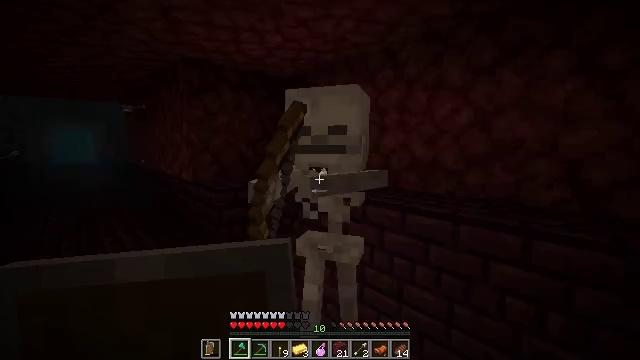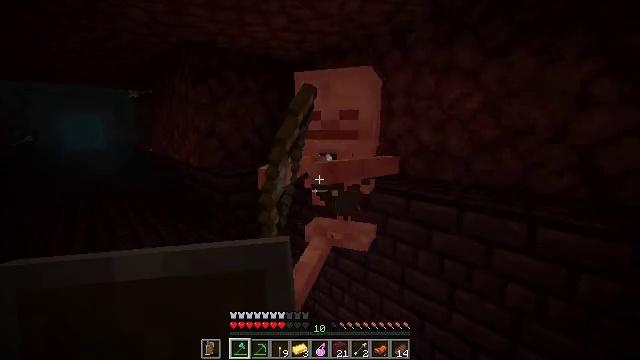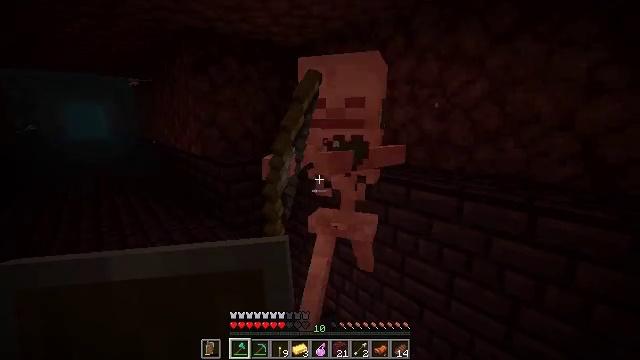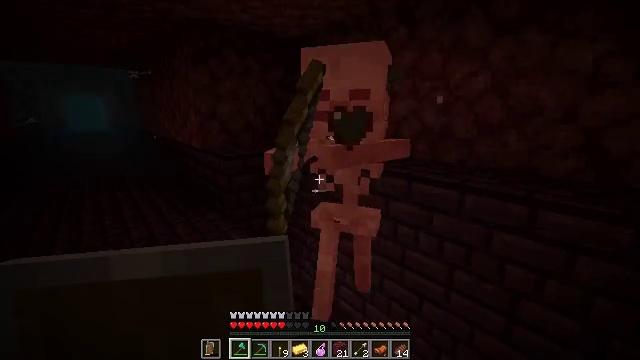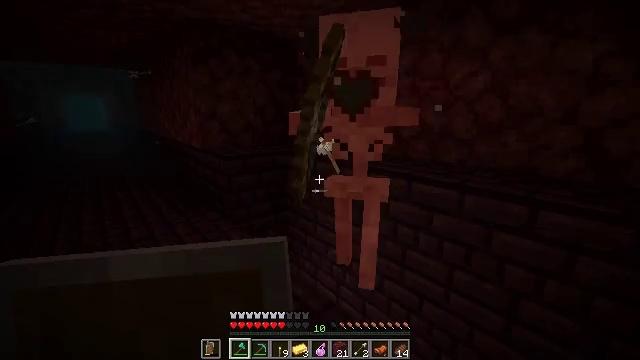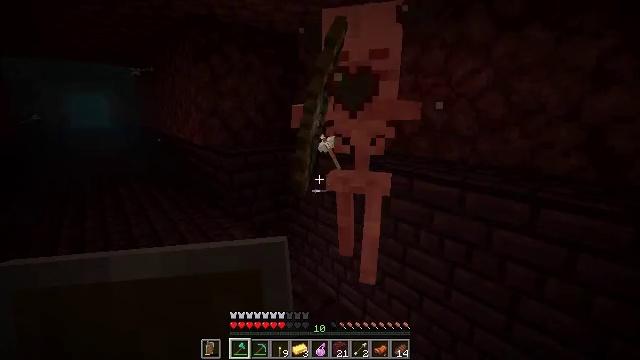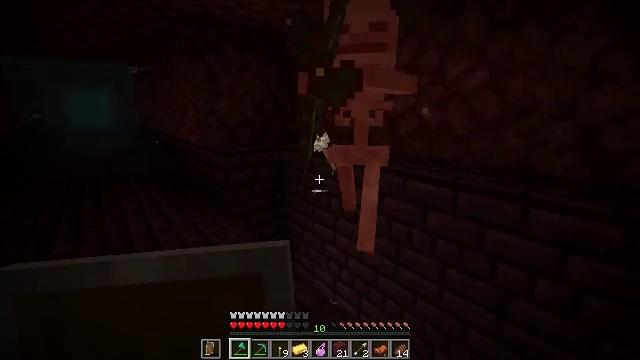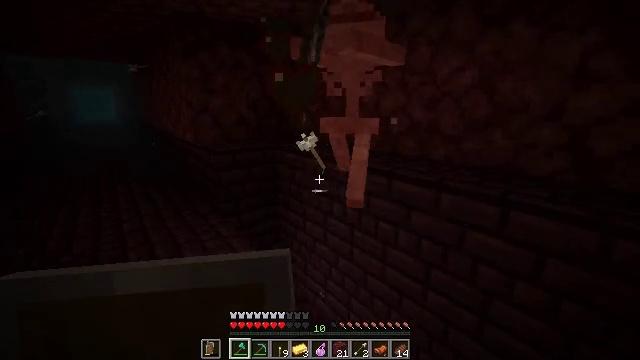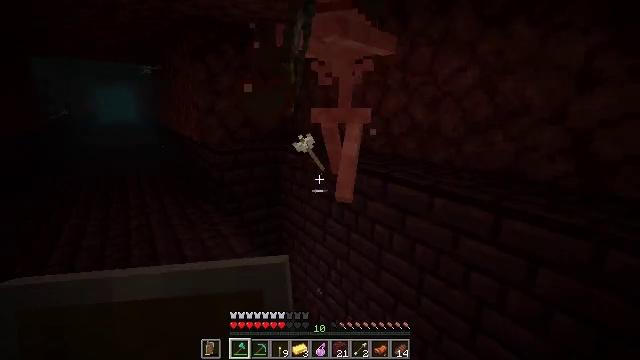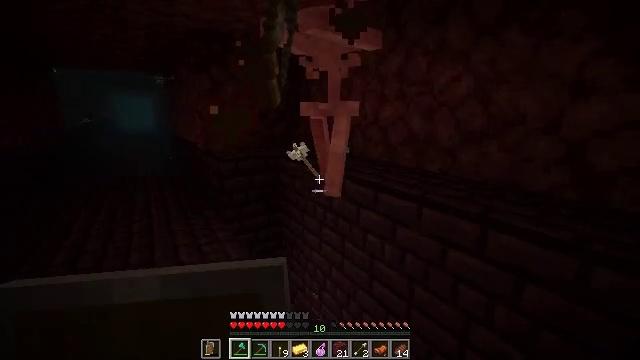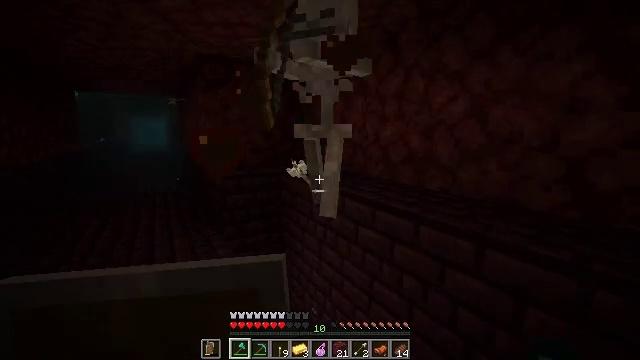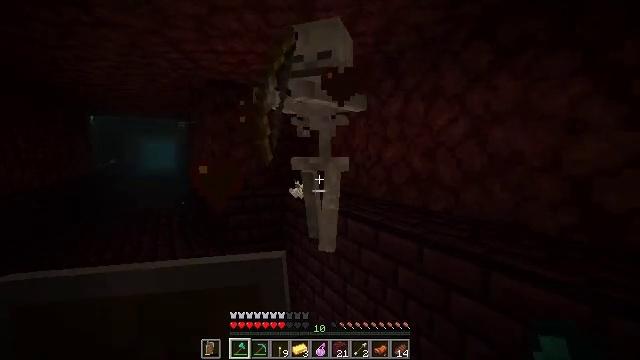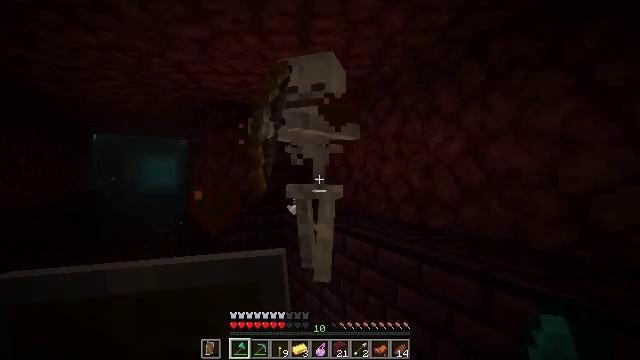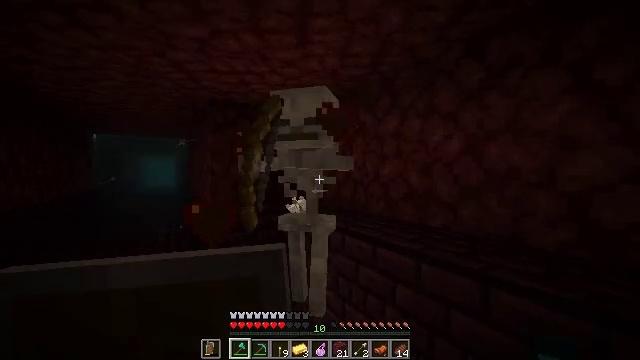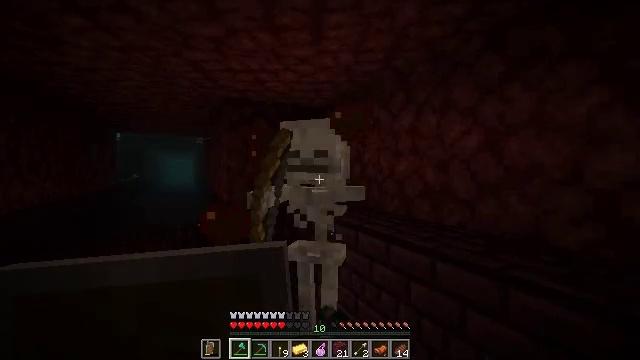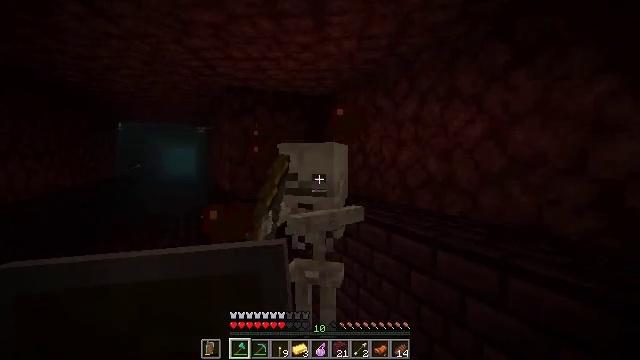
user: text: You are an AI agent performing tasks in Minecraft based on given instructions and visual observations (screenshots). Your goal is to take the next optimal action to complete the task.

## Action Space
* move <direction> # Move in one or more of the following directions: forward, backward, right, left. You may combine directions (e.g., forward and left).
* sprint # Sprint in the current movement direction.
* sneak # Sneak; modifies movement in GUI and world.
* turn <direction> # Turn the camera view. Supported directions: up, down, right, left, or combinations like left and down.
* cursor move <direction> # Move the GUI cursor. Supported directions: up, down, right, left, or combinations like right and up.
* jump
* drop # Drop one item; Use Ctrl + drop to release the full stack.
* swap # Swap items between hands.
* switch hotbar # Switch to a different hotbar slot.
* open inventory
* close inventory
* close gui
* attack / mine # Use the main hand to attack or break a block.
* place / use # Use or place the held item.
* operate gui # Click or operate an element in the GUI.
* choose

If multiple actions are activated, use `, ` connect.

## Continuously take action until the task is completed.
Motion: motion action
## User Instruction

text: Fight a skeleton.
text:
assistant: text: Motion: turn left and down
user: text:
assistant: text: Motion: turn down
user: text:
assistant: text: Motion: turn down
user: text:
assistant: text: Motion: no_op
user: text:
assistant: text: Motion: move right
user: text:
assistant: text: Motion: move right
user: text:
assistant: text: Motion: move right, turn left
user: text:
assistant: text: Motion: move right, turn left
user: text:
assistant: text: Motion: turn left and up
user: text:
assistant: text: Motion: turn left and up
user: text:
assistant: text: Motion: turn left and up
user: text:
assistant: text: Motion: turn up
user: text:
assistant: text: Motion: attack / mine
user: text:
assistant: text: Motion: turn left, attack / mine
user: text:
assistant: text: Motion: turn down, attack / mine
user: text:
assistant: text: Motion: turn down
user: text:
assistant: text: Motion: turn left and down
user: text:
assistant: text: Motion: no_op